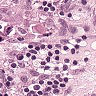
Metastatic tissue present: yes